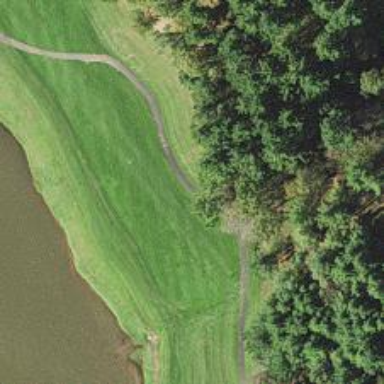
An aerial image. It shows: Path for both road and golf.